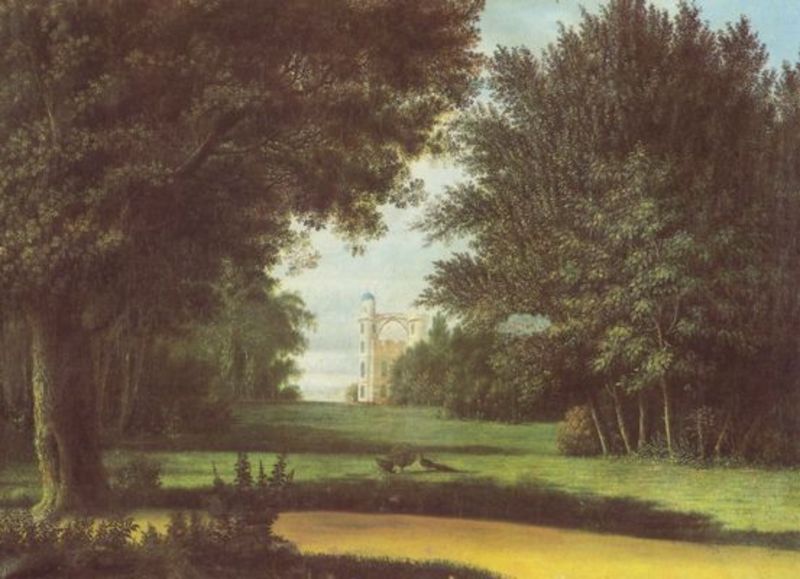
Titel: Potsdam, Pfaueninsel (Schloss)
Künstler: Wilhelm Barth
Standort: Potsdam
Institution: Stiftung Preußische Schlösser und Gärten Berlin-Brandenburg,Gemäldesammlung
Schlagwörter: baum, blau, blätter, dunkel, himmel, laub, schatten, vogel, wasser, weiß, wolken, bäume, fluss, gelb, grün, landschaft, see, teich, ufer, äste, braun, fenster, hell, hintergrund, licht, schwarz, strasse, vordergrund, ölbild, anlage, ausblick, dach, gebäude, gras, haus, park, rasen, schloss, tier, tiere, weg, wiese, wolke, malerei, architektur, ast, bach, baumstamm, gräser, horizont, natur, stamm, strauch, vögel, weide, brücke, busch, büsche, gebüsch, kirche, pfad, sträucher, wege, gold, pflanze, pflanzen, wald, turm, garten, bogen, perspektive, fläche, idylle, fabrik, romantik, stämme, realistisch, dekor, tiefe, schneise, flucht, erker, ruine, berlin, burg, türme, palast, geld, festung, lichtung, pfau, niederländisch, landschaftsbild, fasan, fasane, fluchtpunkt, dickicht, doppelturm, auerhahn, rebhuhn, englischer garten, englisch, klassisch, bauwerk, mittelachse, potsdam, planung, synagoge, parklandschaft, neuschwanstein, schlossgarten, landschaftsarchitektur, schlösschen, gartengestaltung, romanti, pfaue, pfauen, balz, oder, landschaftspark, muslem, naturnah, pfaueninsel, babenberg, fasanen, fürst pückler, genusch, muskau, muslemisch, tree, 1900, pfua